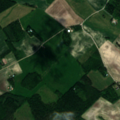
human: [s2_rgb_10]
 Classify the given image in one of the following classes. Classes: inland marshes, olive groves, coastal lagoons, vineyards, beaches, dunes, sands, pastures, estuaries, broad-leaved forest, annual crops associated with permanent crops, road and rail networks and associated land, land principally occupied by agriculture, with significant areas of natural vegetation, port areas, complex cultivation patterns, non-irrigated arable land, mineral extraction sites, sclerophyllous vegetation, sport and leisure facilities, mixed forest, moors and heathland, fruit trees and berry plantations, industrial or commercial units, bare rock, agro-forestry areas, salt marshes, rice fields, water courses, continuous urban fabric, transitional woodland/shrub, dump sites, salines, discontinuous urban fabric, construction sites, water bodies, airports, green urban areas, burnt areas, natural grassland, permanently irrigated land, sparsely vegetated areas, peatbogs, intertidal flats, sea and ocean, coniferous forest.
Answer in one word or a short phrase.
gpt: non-irrigated arable land, land principally occupied by agriculture, with significant areas of natural vegetation, coniferous forest, mixed forest